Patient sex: M
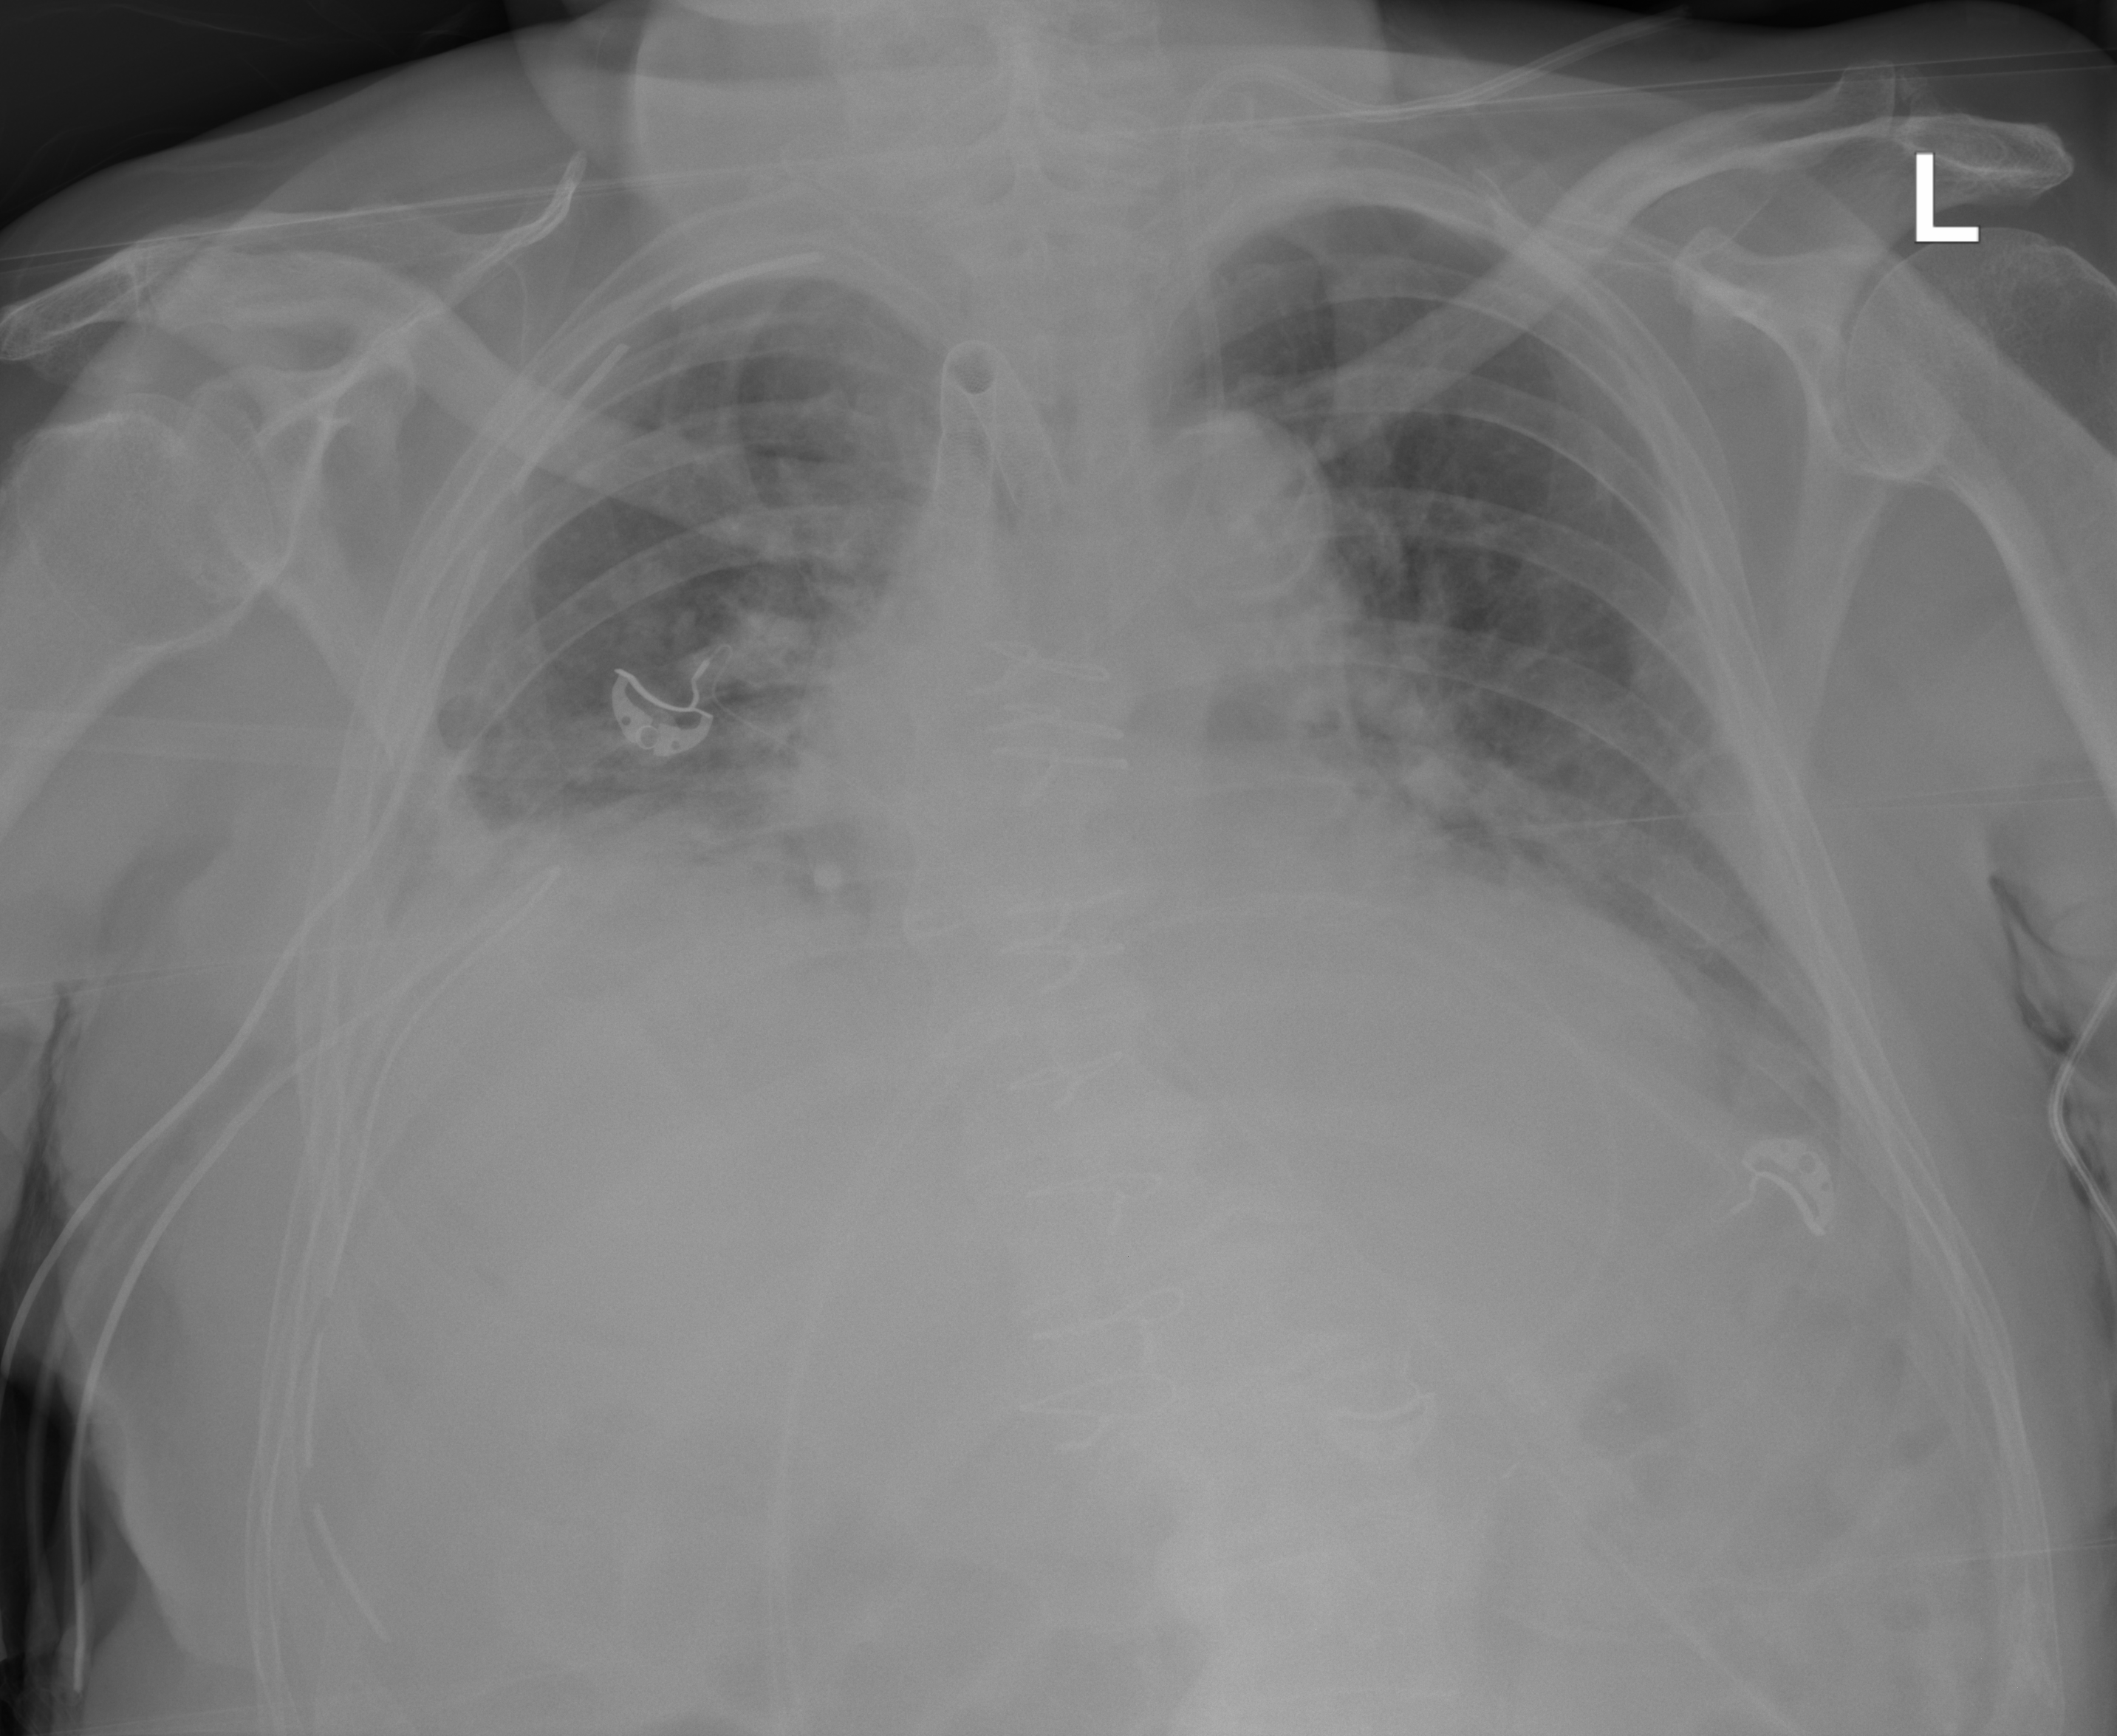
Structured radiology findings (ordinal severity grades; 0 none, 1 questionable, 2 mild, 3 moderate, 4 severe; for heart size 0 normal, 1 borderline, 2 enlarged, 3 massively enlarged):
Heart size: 2
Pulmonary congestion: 0
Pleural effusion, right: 3
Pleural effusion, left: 2
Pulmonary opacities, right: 0
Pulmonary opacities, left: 0
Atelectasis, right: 2
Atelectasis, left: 2